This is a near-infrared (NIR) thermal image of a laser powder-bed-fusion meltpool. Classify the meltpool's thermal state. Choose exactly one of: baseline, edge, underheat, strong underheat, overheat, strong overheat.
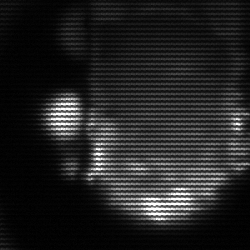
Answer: baseline